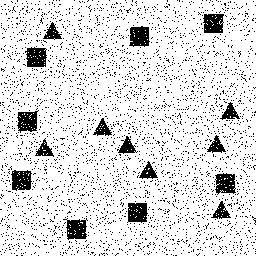
Squares: 8
Triangles: 8
Stars: 0
Total shapes: 16